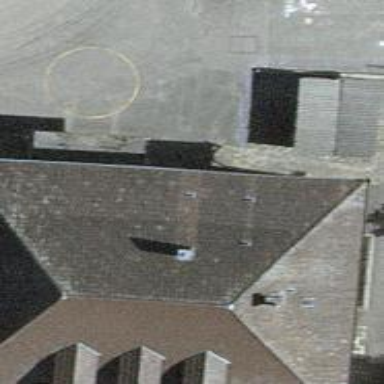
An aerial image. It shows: School building.